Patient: sex M, age 45
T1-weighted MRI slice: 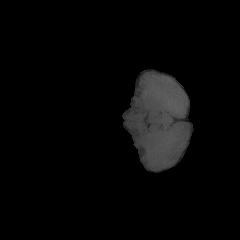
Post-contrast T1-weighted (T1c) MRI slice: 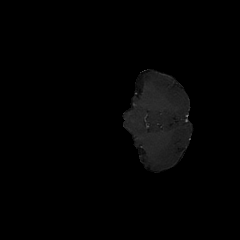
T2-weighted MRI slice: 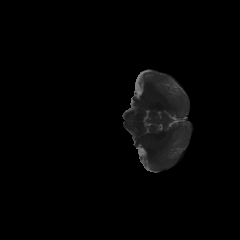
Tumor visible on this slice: no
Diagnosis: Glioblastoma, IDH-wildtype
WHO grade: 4